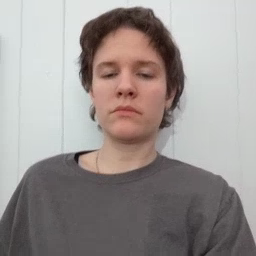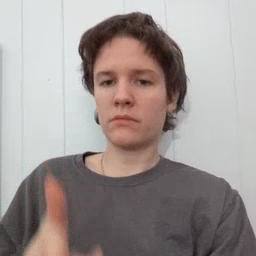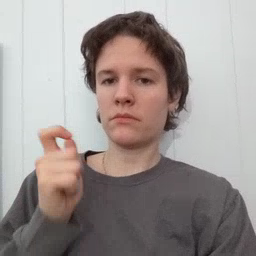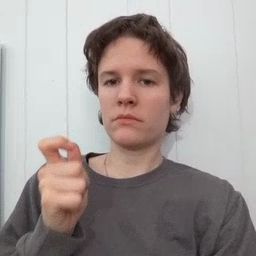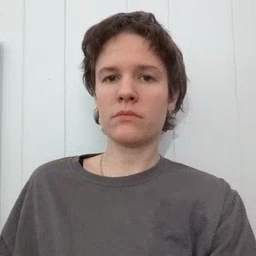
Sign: fast